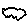
Label: cloud